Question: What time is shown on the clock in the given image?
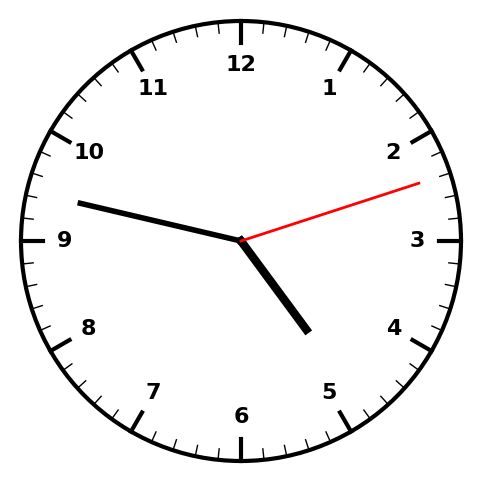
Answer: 04:47:12